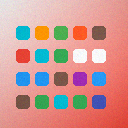
Screen state: on